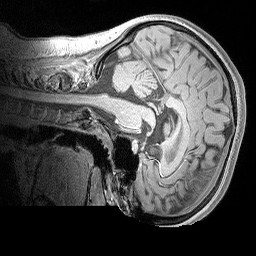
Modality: MP2RAGE
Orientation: sagittal
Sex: female
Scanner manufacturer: siemens
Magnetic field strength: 3 T
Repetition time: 5 s
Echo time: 0.00292 s